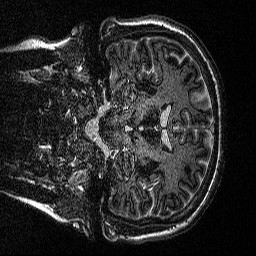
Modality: MP2RAGE
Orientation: coronal
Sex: female
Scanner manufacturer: siemens
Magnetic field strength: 3 T
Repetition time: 5 s
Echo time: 0.00292 s